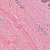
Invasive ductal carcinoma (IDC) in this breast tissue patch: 0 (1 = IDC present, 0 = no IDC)